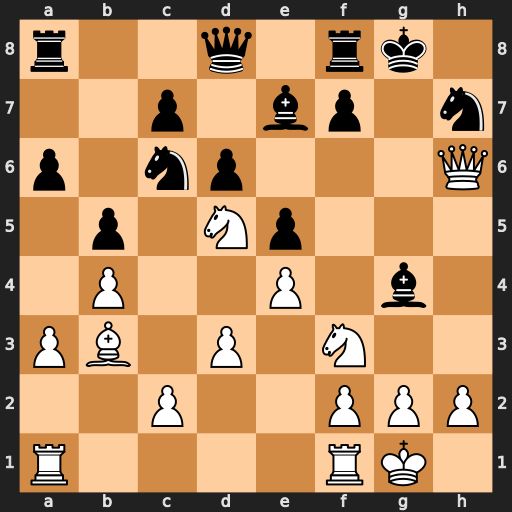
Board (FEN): r2q1rk1/2p1bp1n/p1np3Q/1p1Np3/1P2P1b1/PB1P1N2/2P2PPP/R4RK1
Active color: w
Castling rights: -
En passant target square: -
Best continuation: Nxe7+ Qxe7 Qg6+ Kh8 Qxg4